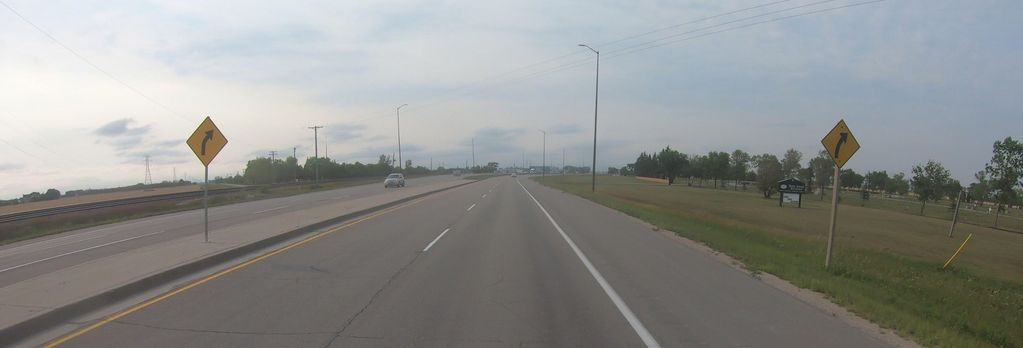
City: winnipeg